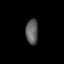
Tissue: lung
Cell type: Smooth muscle cells
Senescence score: 0.5653
Nuclear area (px): 305
Mean DAPI intensity: 94.616